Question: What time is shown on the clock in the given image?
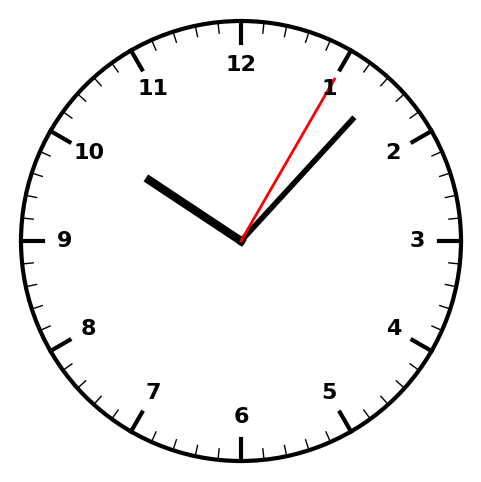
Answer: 10:07:05